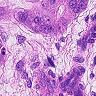
Metastatic tissue present: yes